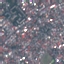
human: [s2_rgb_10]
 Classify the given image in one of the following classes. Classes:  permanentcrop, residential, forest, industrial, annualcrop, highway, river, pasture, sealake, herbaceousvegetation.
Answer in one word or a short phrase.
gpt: Residential